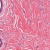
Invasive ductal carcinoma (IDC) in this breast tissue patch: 0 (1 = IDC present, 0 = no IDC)